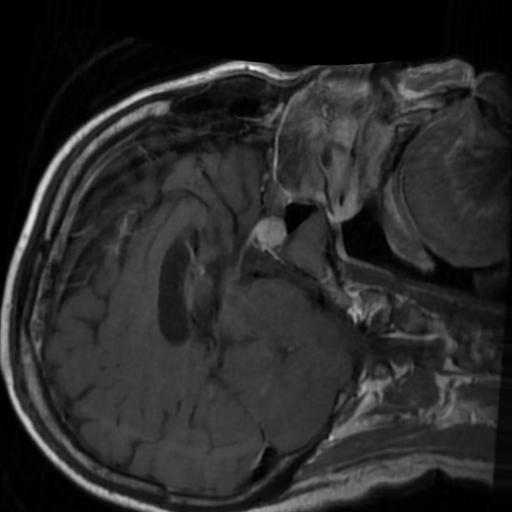
Label: brain_tumor